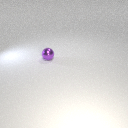
small purple metal sphere